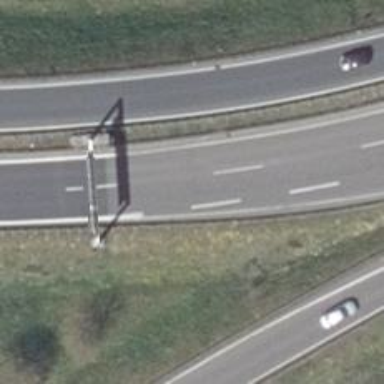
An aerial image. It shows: Motorroad with trunk link.